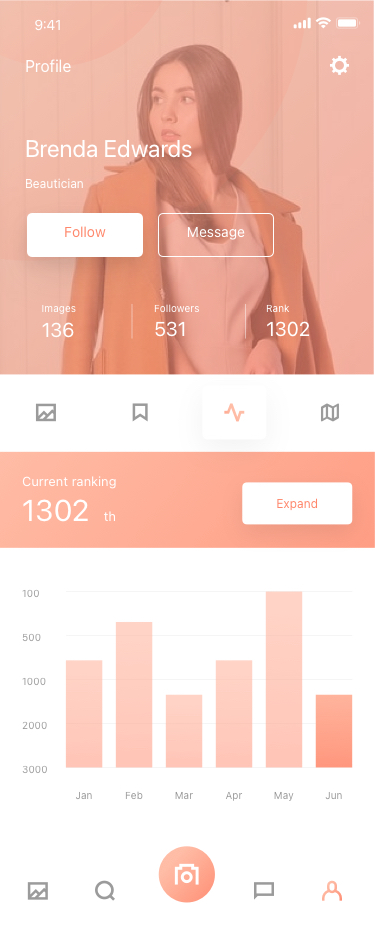
Text in this UI design:
Expand
Current ranking
th
1302
100
500
1000
2000
3000
Jan
Feb
Mar
Apr
May
Jun
Profile
Images
136
Followers
531
Rank
1302
Beautician
Brenda Edwards
Message
Follow